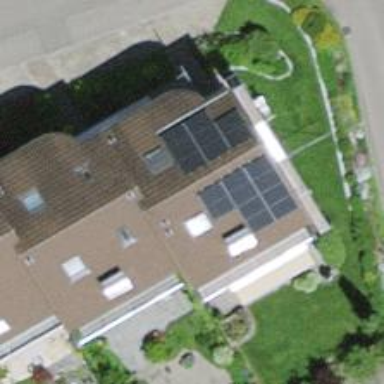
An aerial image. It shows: Solar power generator utilizing photovoltaic technology with solar photovoltaic panels.